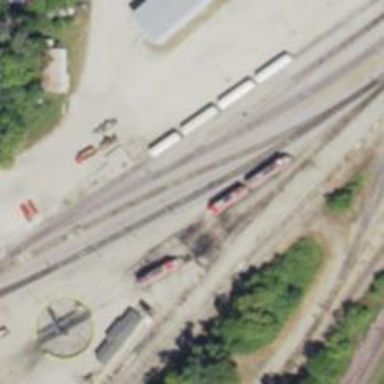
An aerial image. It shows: Railway yard in service.